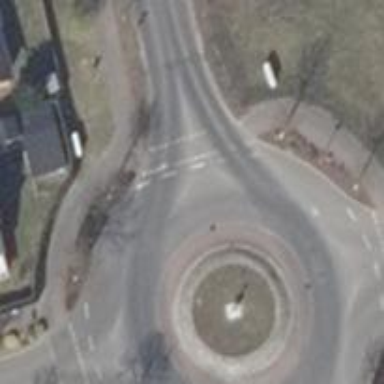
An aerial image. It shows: Uncontrolled road crossing.